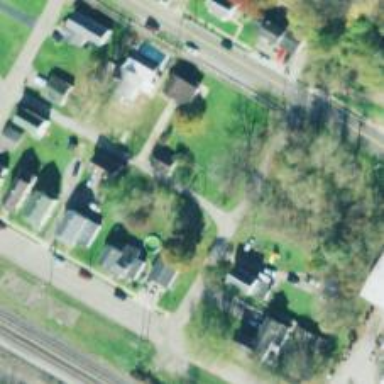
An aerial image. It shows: Alley classified as service road.